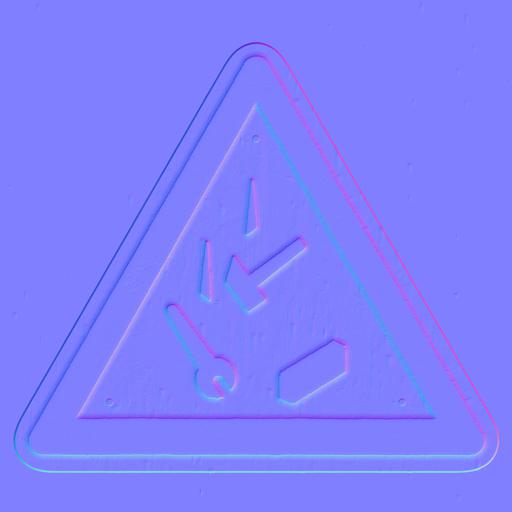
black danger falling objects sign warning yellow